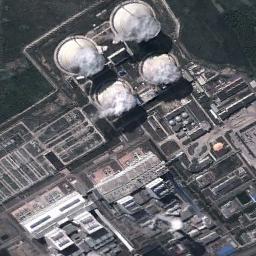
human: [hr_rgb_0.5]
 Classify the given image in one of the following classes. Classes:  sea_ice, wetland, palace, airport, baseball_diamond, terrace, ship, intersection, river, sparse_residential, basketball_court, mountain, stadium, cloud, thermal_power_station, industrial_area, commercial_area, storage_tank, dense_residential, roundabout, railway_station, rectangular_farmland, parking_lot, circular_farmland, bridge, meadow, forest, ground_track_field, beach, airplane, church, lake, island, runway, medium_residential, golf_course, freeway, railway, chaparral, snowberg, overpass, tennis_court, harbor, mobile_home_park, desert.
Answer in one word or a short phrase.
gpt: thermal_power_station